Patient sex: M
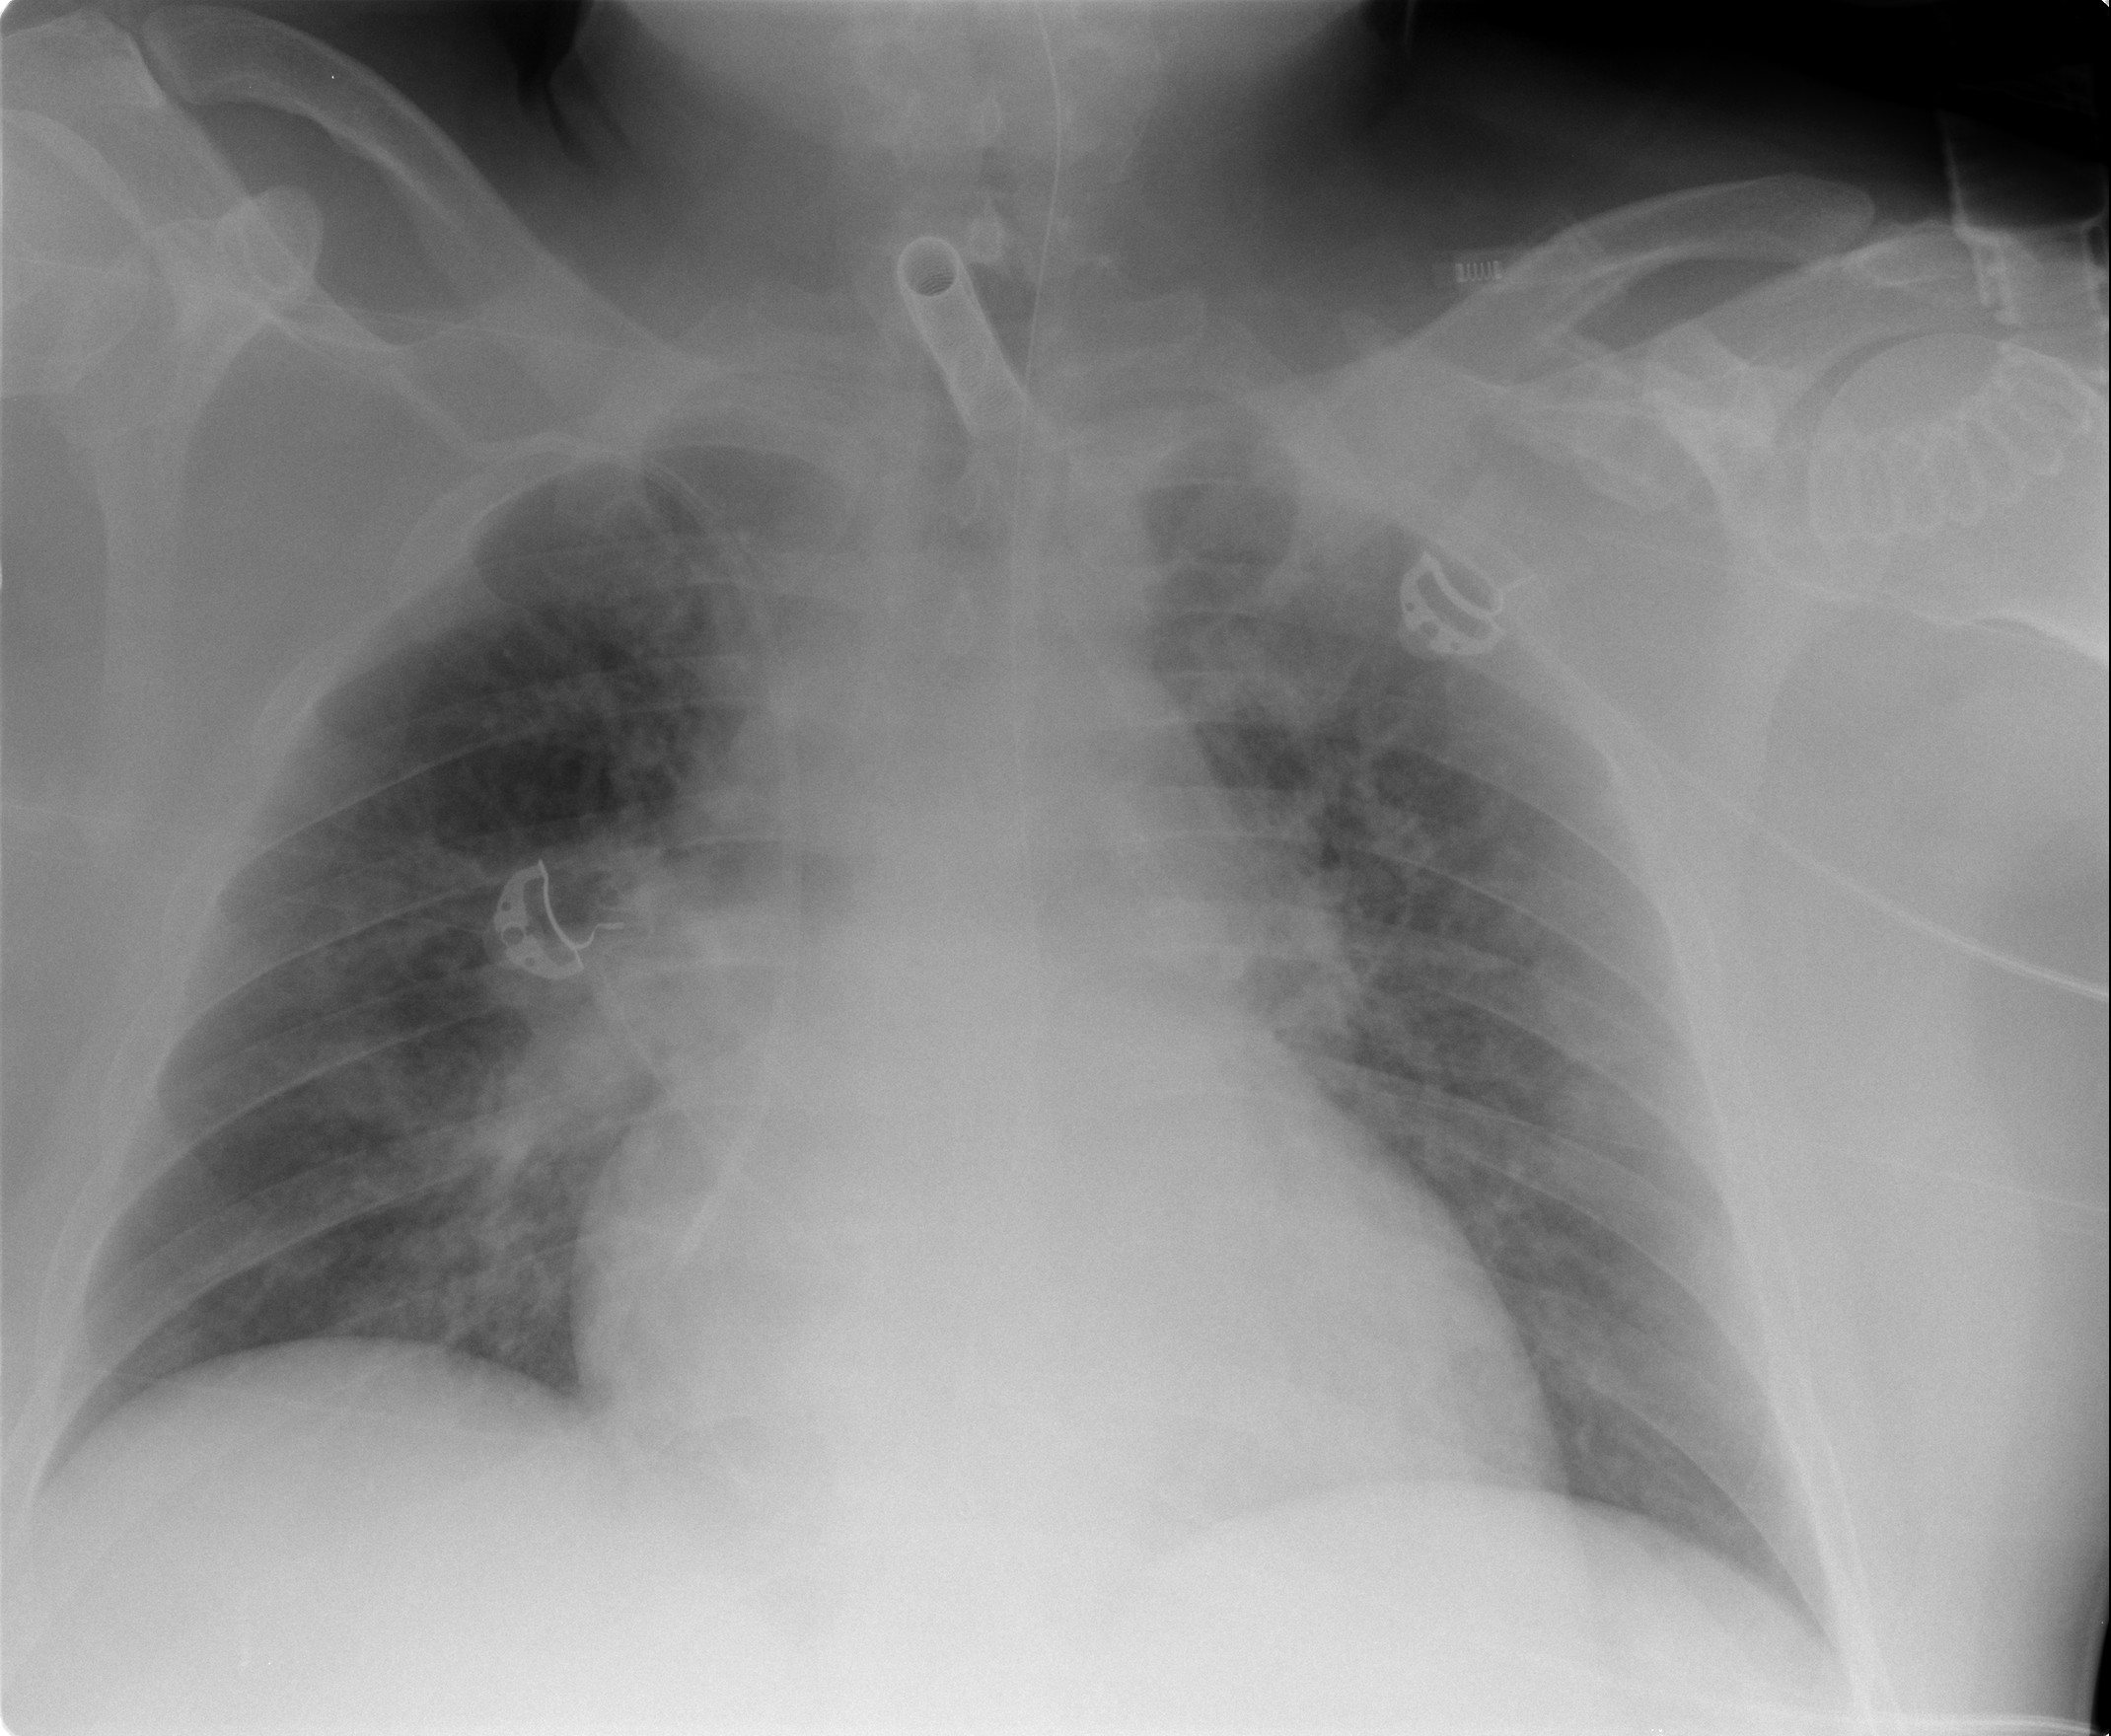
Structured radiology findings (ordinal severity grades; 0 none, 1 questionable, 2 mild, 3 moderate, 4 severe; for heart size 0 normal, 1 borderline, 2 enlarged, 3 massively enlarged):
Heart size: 2
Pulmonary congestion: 2
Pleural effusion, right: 1
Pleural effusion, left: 0
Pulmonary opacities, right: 2
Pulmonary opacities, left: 2
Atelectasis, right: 0
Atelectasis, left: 1